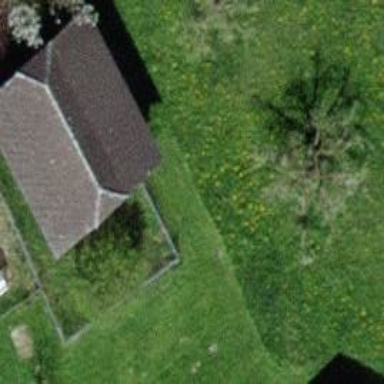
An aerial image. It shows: Barn.